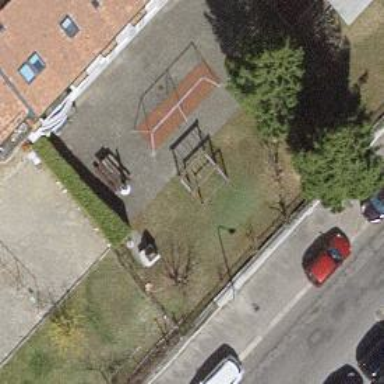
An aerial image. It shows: Residential garden area classified as leisure land.